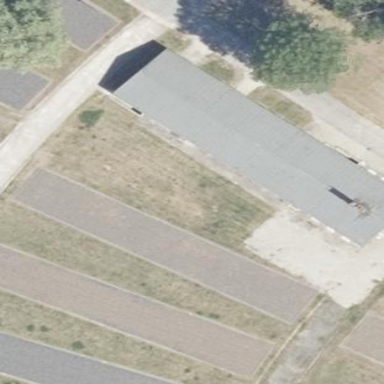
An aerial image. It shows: Gabled-roof barrack.